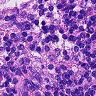
Metastatic tissue present: no